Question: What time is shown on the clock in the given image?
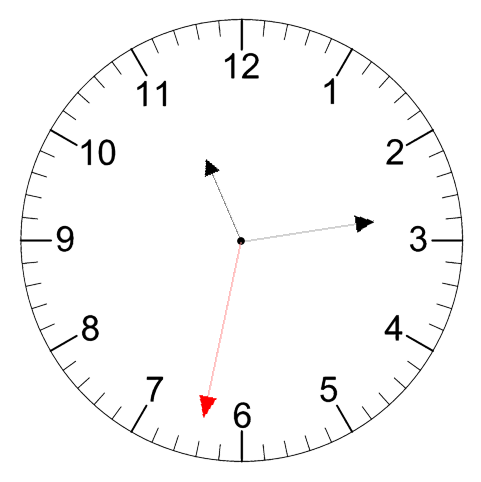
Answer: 11:13:32